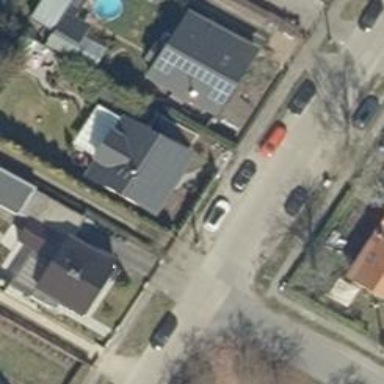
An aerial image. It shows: Sidewalk.